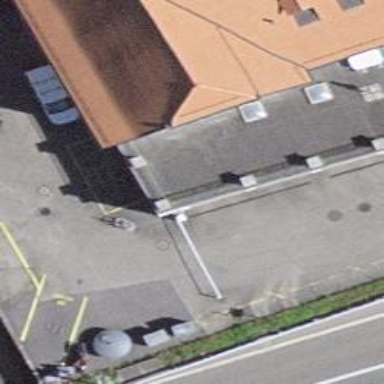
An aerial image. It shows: Lift gate barrier.